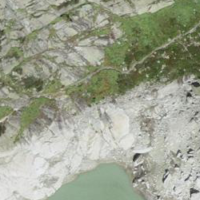
EUNIS habitat code: 31
Species observed at this site:
Parnassia palustris